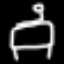
Label: bed